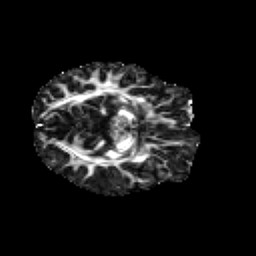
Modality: FA
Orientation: axial
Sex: male
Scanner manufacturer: siemens
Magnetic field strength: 3 T
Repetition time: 5 s
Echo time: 0.071 s